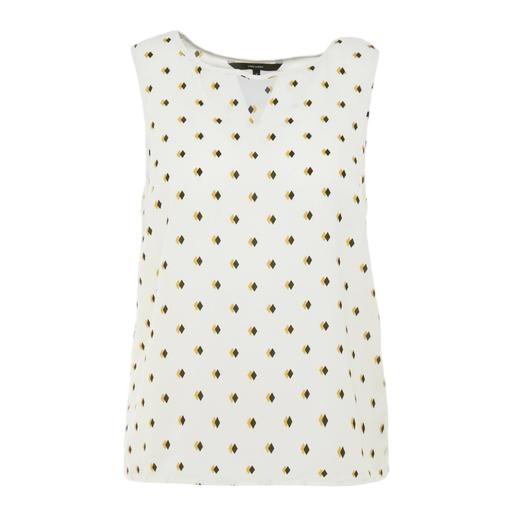
white printed sleeveless pleat-neck top, white printed tank top, white dotted tank, white background